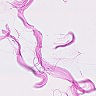
Metastatic tissue present: no